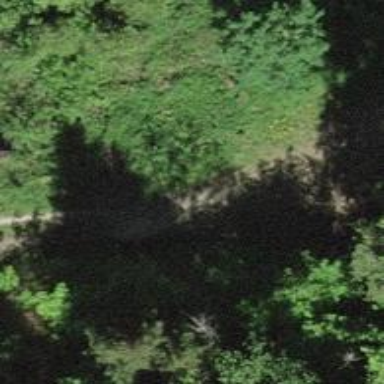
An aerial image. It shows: Gravel track with grade 2 tracktype. The trail visibility is excellent.